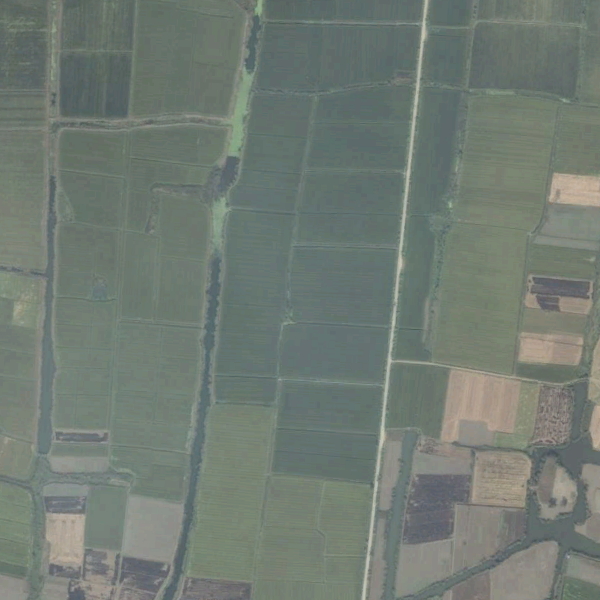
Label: Farmland